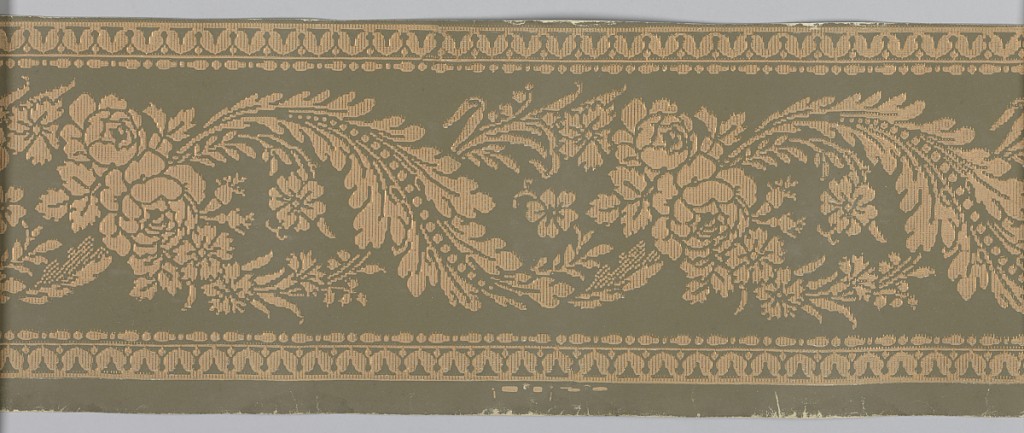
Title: Border
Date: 1880–90
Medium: Block-printed paper
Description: A vining floral pattern is intertwined with a vining foliate pattern in a cable molding effect. Printed in shades of tan on an olive green ground. Band of fancy gimp along top and bottom edges.